Aerial crown-view tile of a tropical tree (Barro Colorado Island, Panama), acquired 20241112:
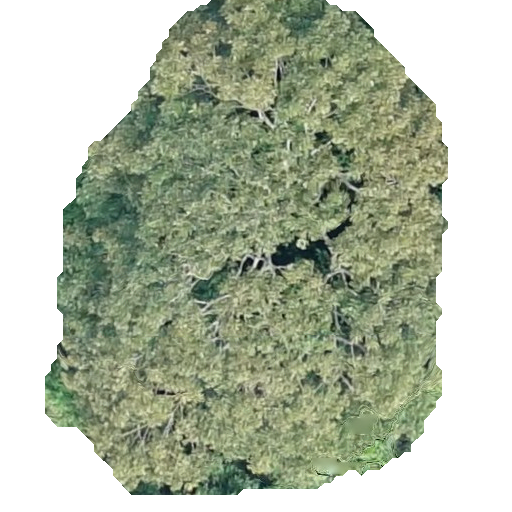
Species: Dipteryx oleifera
GBIF accepted scientific name: Dipteryx oleifera
Crown area: 250.912 m²